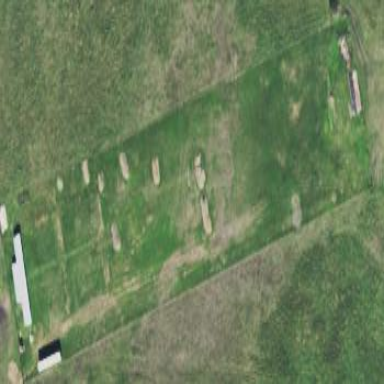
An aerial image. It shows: Shooting range on leisure land pitch.